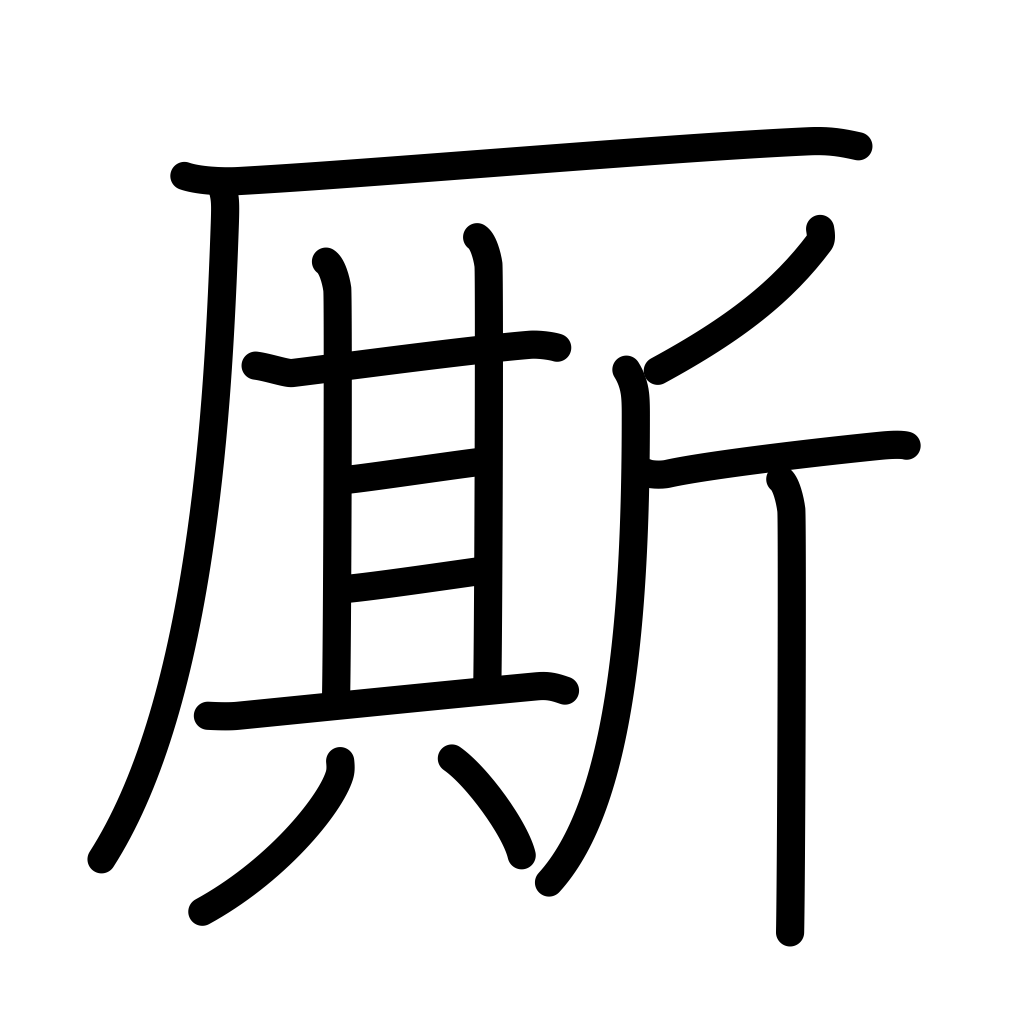
Meaning: cut, divide, companion, follower